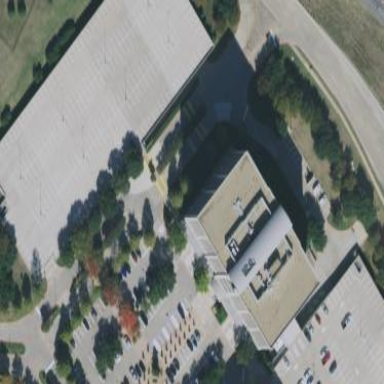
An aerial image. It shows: Multi-storey garage used for parking.